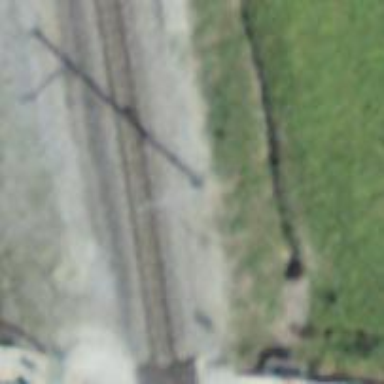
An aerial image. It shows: Catenary mast for power lines.